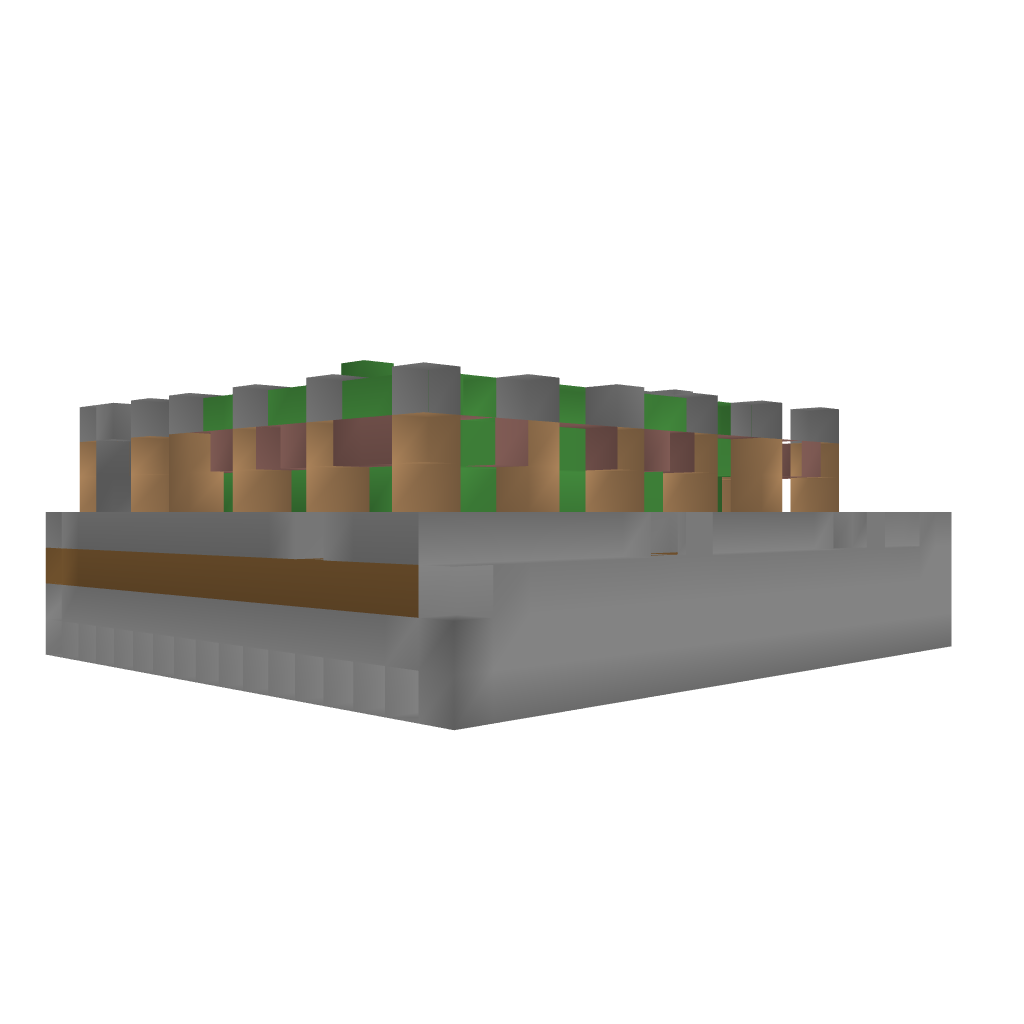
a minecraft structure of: ADVSET #2 The Mini Maze and Cave Entrace bad low quality